Question: I need to have vertical sliders. To do this, I have a 'UIView' class that contains a 'UISlider', and inside 'initWithFrame:', I rotate the slider with an affine transform by 90 degrees.
I'm now adding Autolayout support to it.
I wish to allow the slider to be instantiated with different lengths, so that it can be used in a dynamic, Autolayout sense. This is the code I'm trying in order to get the rotated slider to conform to the bounds of the 'UIView', located in 'initWithFrame:'
'''
self = [super initWithFrame:frame];
if(self) {
self.slider = [[UISlider alloc] init];
[self addSubview:self.slider];
self.slider.value = 0;
self.slider.transform = CGAffineTransformMakeRotation(M_PI * 1.5);
[self.slider setTranslatesAutoresizingMaskIntoConstraints:NO];
[self addConstraint:[NSLayoutConstraint constraintWithItem:self.slider attribute: NSLayoutAttributeCenterX relatedBy:NSLayoutRelationEqual toItem:self attribute:NSLayoutAttributeCenterX multiplier:1.0f constant:0.0f]];
[self addConstraint:[NSLayoutConstraint constraintWithItem:self.slider attribute: NSLayoutAttributeCenterY relatedBy:NSLayoutRelationEqual toItem:self attribute:NSLayoutAttributeCenterY multiplier:1.0f constant:0.0f]];
[self addConstraint:[NSLayoutConstraint constraintWithItem:self.slider attribute: NSLayoutAttributeLeft relatedBy:NSLayoutRelationEqual toItem:self attribute:NSLayoutAttributeLeft multiplier:1.0f constant:0.0f]];
[self addConstraint:[NSLayoutConstraint constraintWithItem:self.slider attribute: NSLayoutAttributeTop relatedBy:NSLayoutRelationEqual toItem:self attribute:NSLayoutAttributeTop multiplier:1.0f constant:0.0f]];
self.backgroundColor = [UIColor colorWithWhite:.8 alpha:1.0];
self.layer.borderWidth = 1;
self.slider.backgroundColor = [UIColor colorWithRed:.21 green:.95 blue:1 alpha:1];
self.slider.layer.borderWidth = 1;
return self;
}
'''
This is what the resulting view looks like. I've instantiated three different vertical sliders. The one on the left has a frame of 300 by 300, the one on the right has a frame of 50 by 300, and the one in the middle has a frame of 300 by 50. I've colored the background of the 'UIView' frames to be grey, and colored the background of the 'UISliders' to be blue.

The problem with the 300 by 300 one is that I don't think I can afford to have the frame be so big. There will be other views around, and I'm afraid that that one will get in the way.
The problem with the one on the left is that the slider is too small.
The problem with the one in the middle is that since the slider has been rotated out of the view's frame, it's impossible to grab the thumb and move it around.
I've also tried constraining the top of the slider to the right of the view, and the right of the slider to the bottom of the view, but this produces errors and unpredictable results.
What do I need to change to make these constraints work?
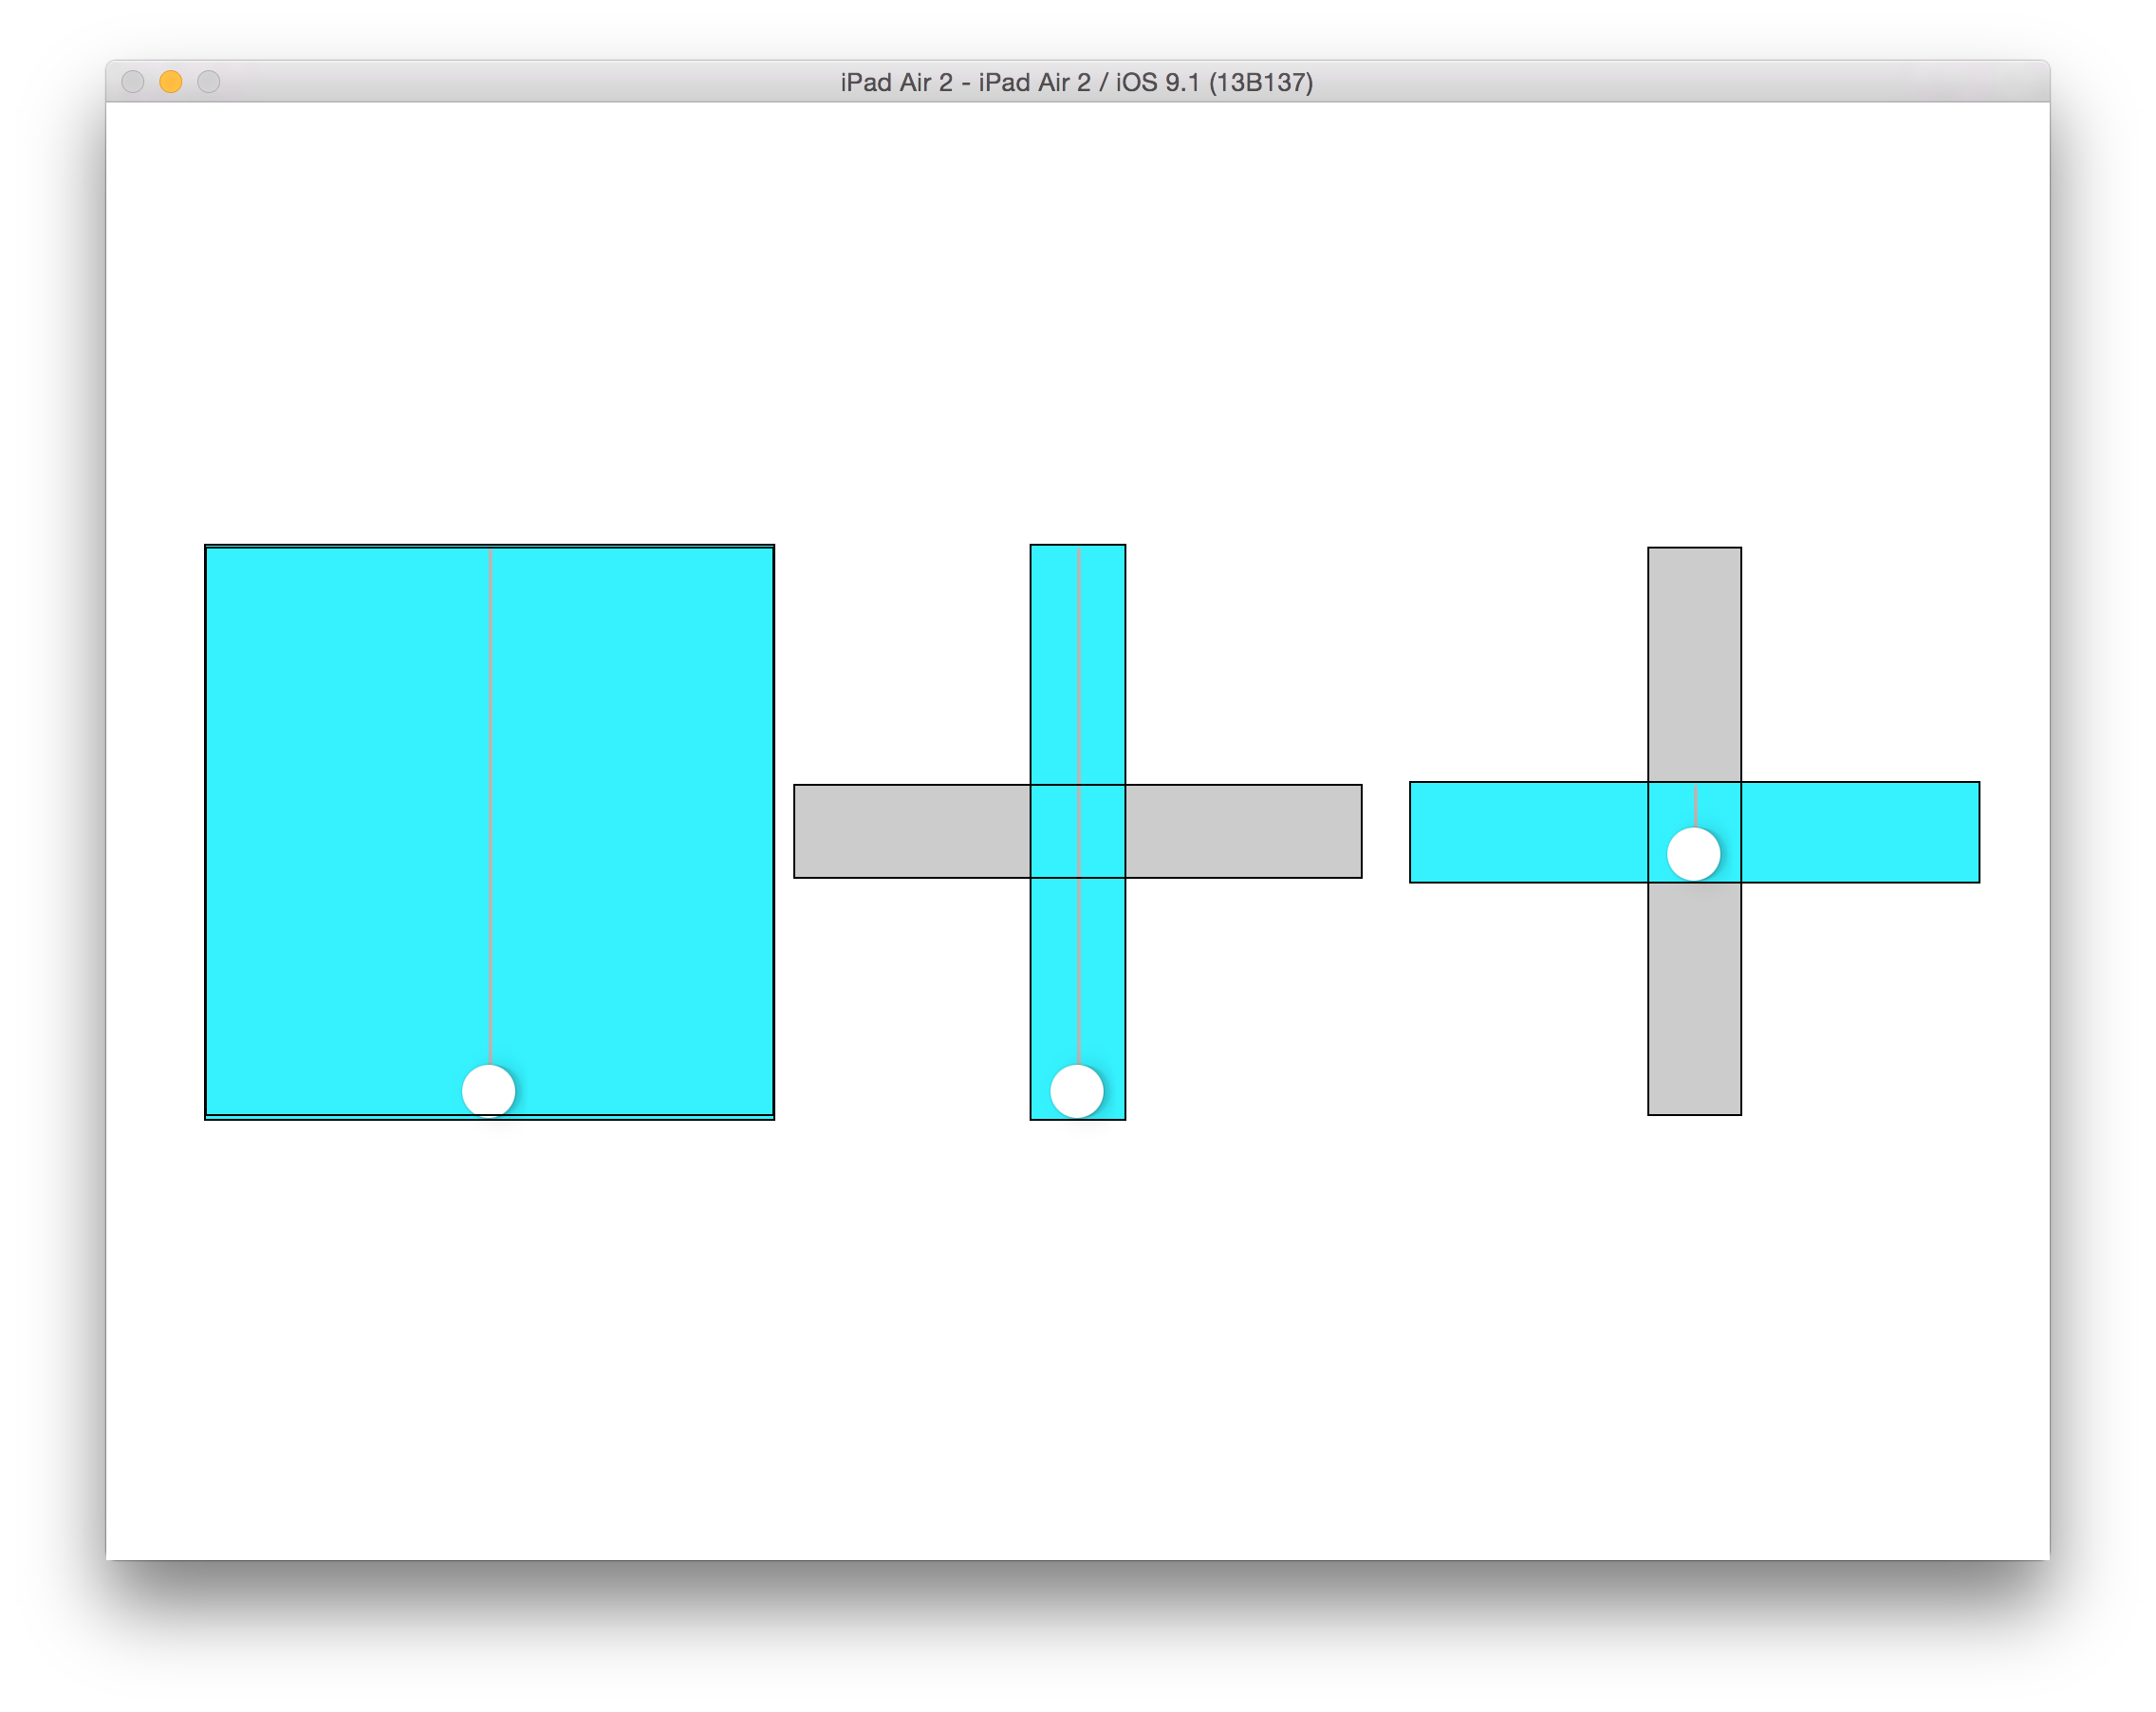
Answer: Simpler than it seems. The UIView parent is all setup to comply with layout constraints. It can manage its slider subview much more simply Here's the whole class. This can be created in code with 'initWithFrame:', or drop a view into IB and set the class == 'TwistedSlider'. Here's the whole thing...
'''
@interface TwistedSlider ()
@property(weak,nonatomic) UISlider *slider;
@end
@implementation TwistedSlider
- (UISlider *)slider {
if (!_slider) {
UISlider *slider = [[UISlider alloc] init];
[self addSubview:slider];
_slider = slider;
}
return _slider;
}
// this works for any size of this view. the slider will always be as tall as this view is wide
- (void)layoutSubviews {
[super layoutSubviews];
// size it to be as wide as this view's height, center it in this view
self.slider.bounds = CGRectMake(0, 0, self.bounds.size.height, self.slider.bounds.size.height);
self.slider.center = [self convertPoint:self.center fromView:self.superview];
// rotate it
self.slider.transform = CGAffineTransformMakeRotation(M_PI_2);
}
// that's it!
@end
'''